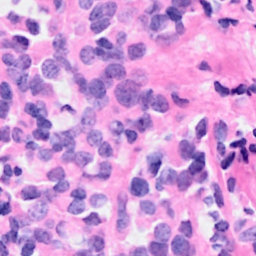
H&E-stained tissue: Breast